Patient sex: M
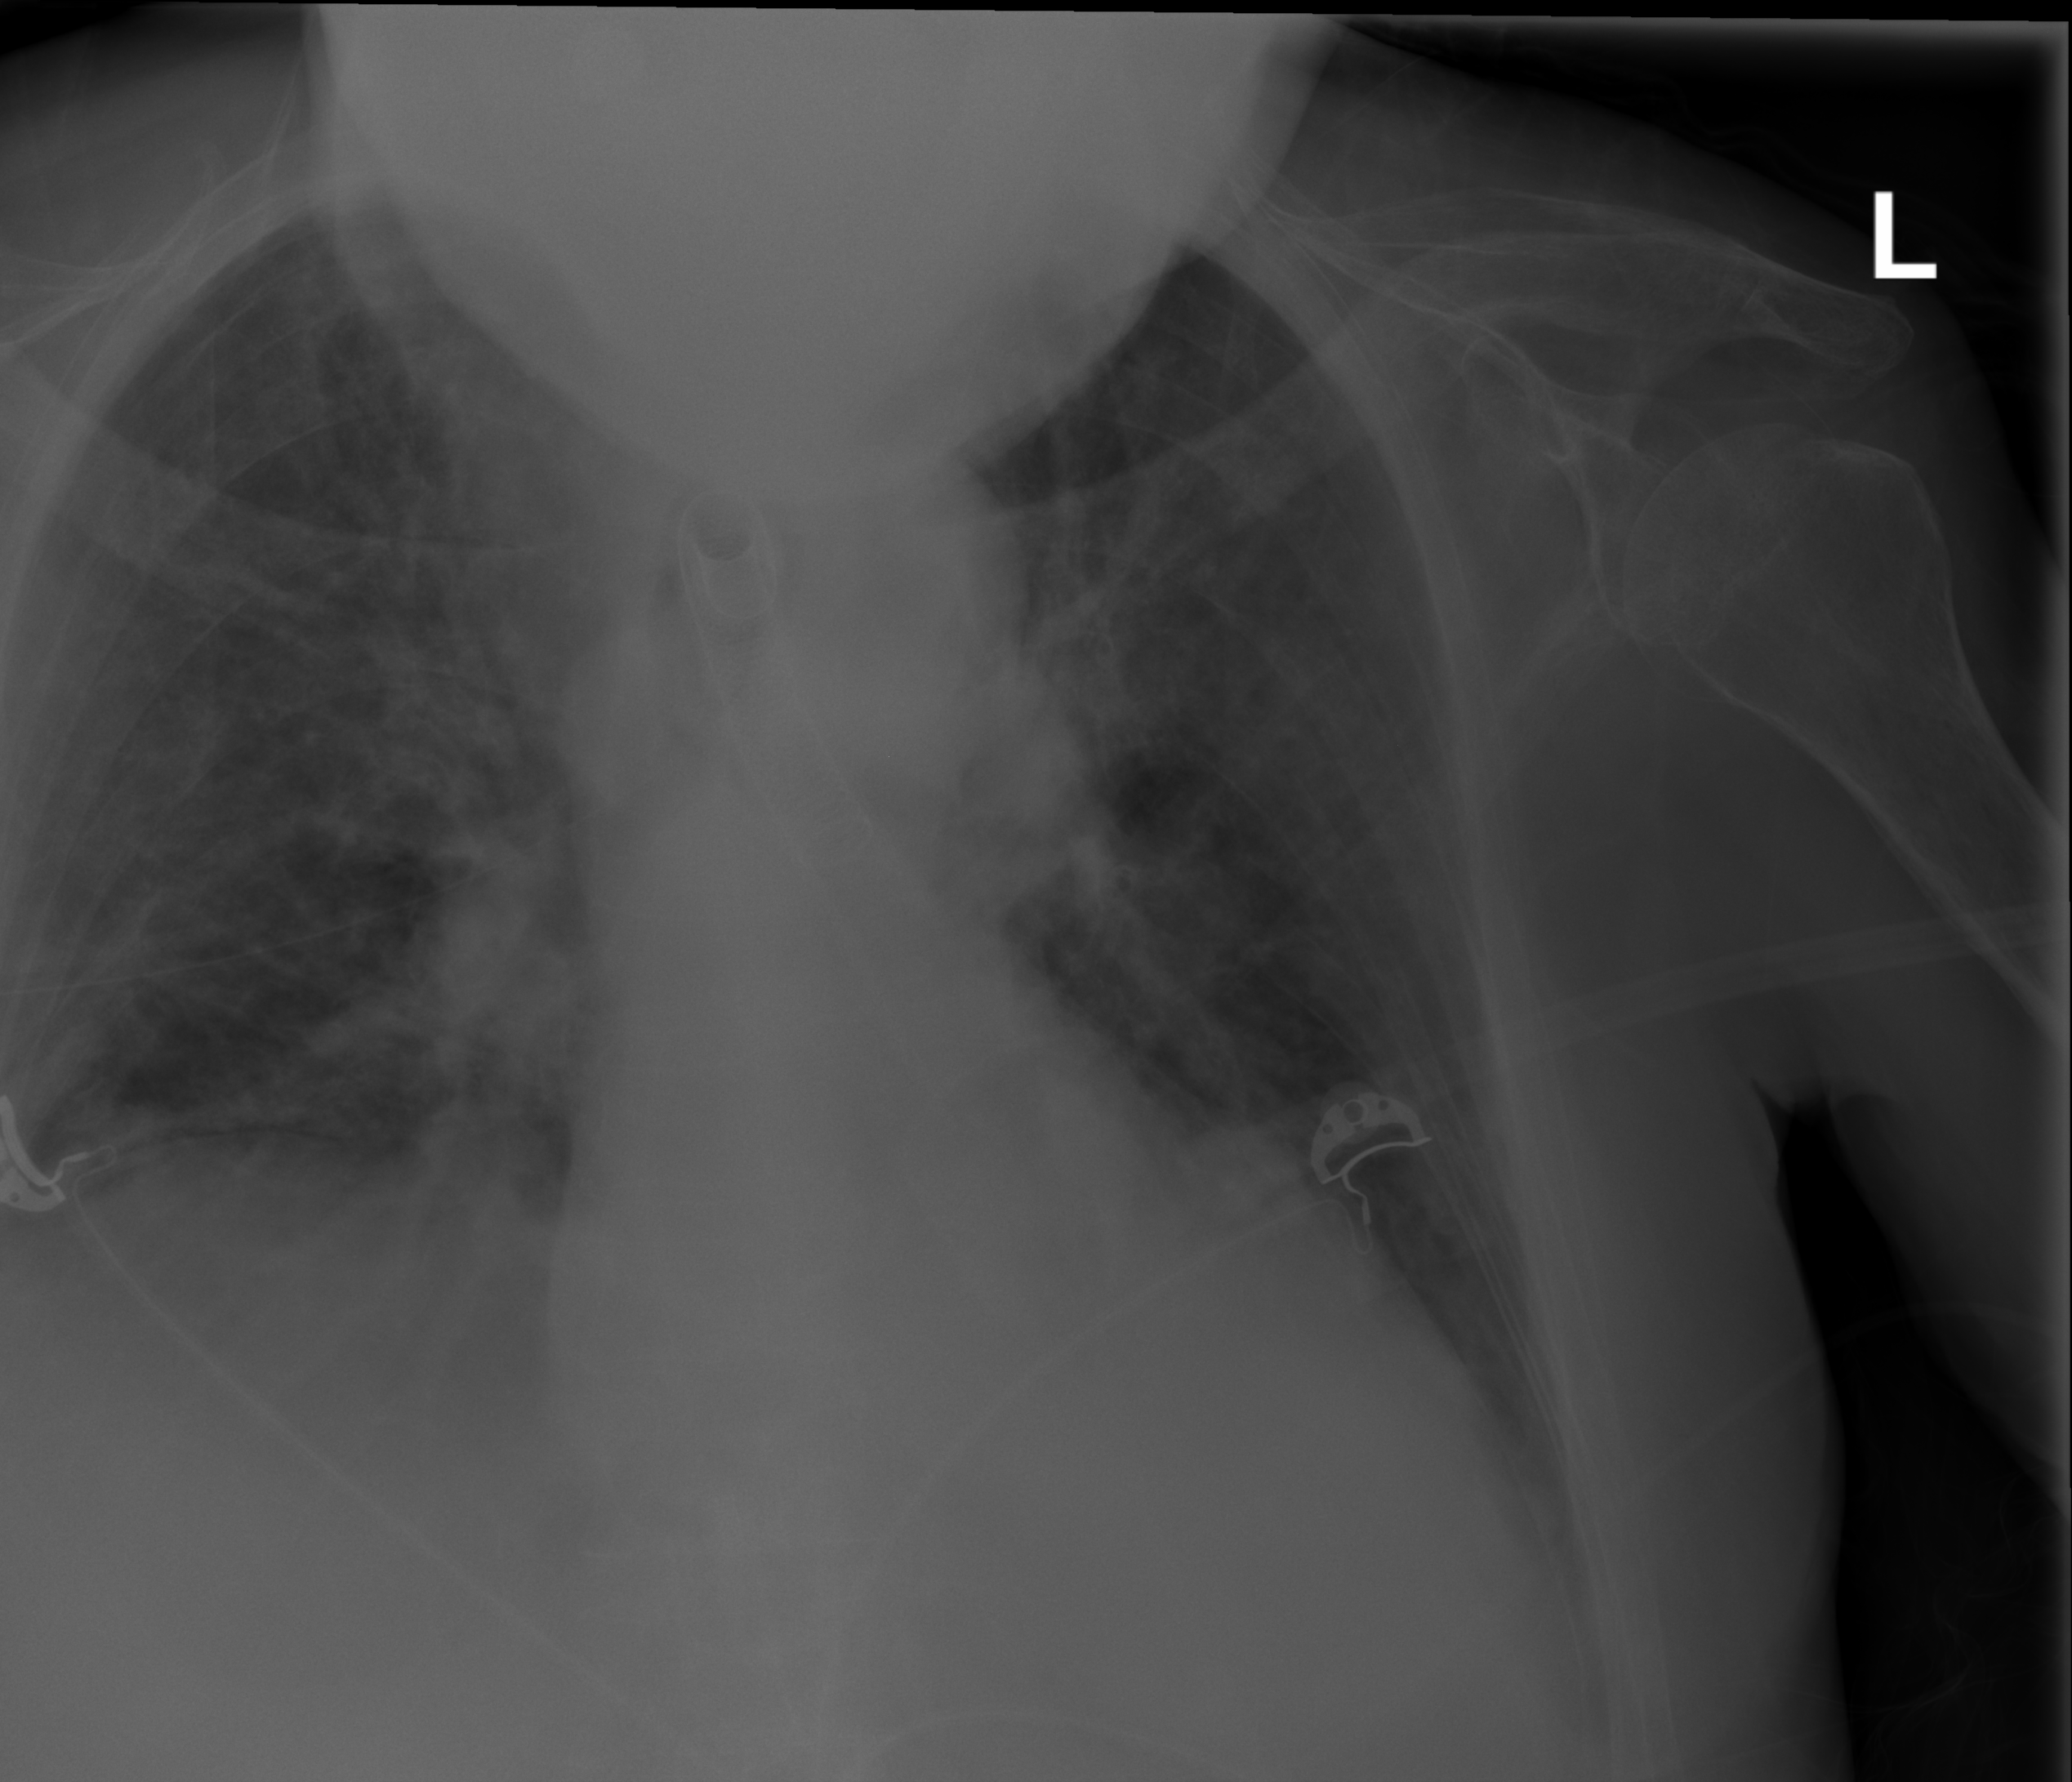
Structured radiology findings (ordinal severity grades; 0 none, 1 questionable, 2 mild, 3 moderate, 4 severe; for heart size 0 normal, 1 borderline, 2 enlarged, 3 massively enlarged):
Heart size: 2
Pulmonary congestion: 2
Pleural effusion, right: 0
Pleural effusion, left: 0
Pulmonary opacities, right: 0
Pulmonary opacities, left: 0
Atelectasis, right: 0
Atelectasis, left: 0